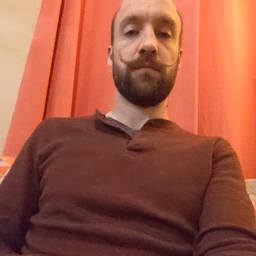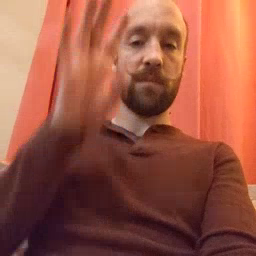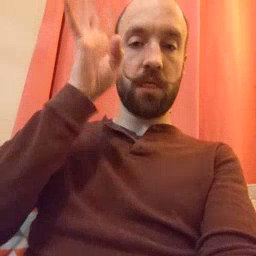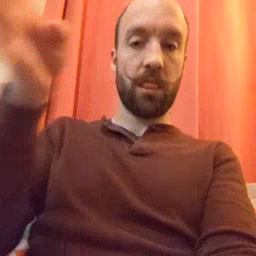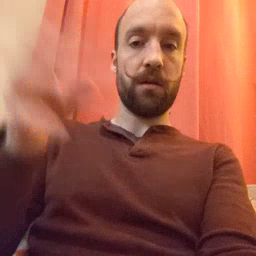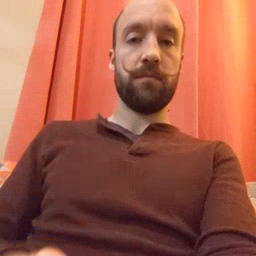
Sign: pretend